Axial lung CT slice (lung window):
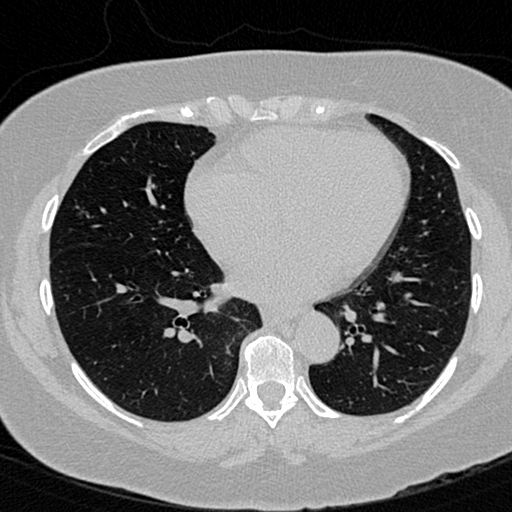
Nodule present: no